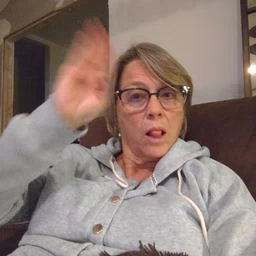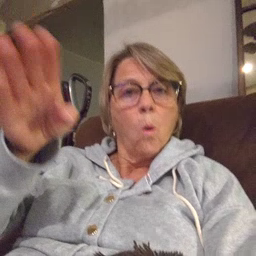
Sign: hello